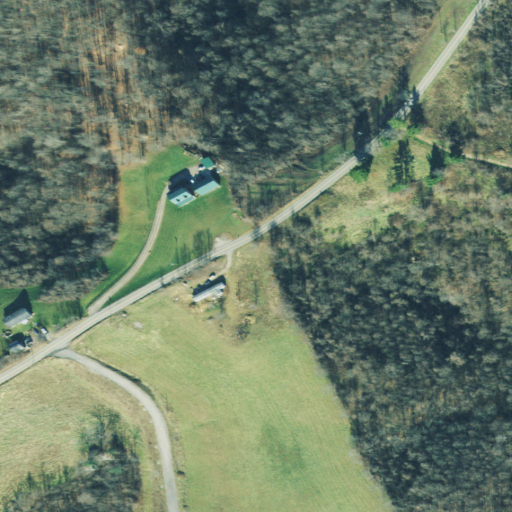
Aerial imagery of ridge(s) in Ohio named Pugh Ridge containing deciduous forest, pasture, open development, mixed forest, low intensity development, shrub, and medium intensity development